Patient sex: F
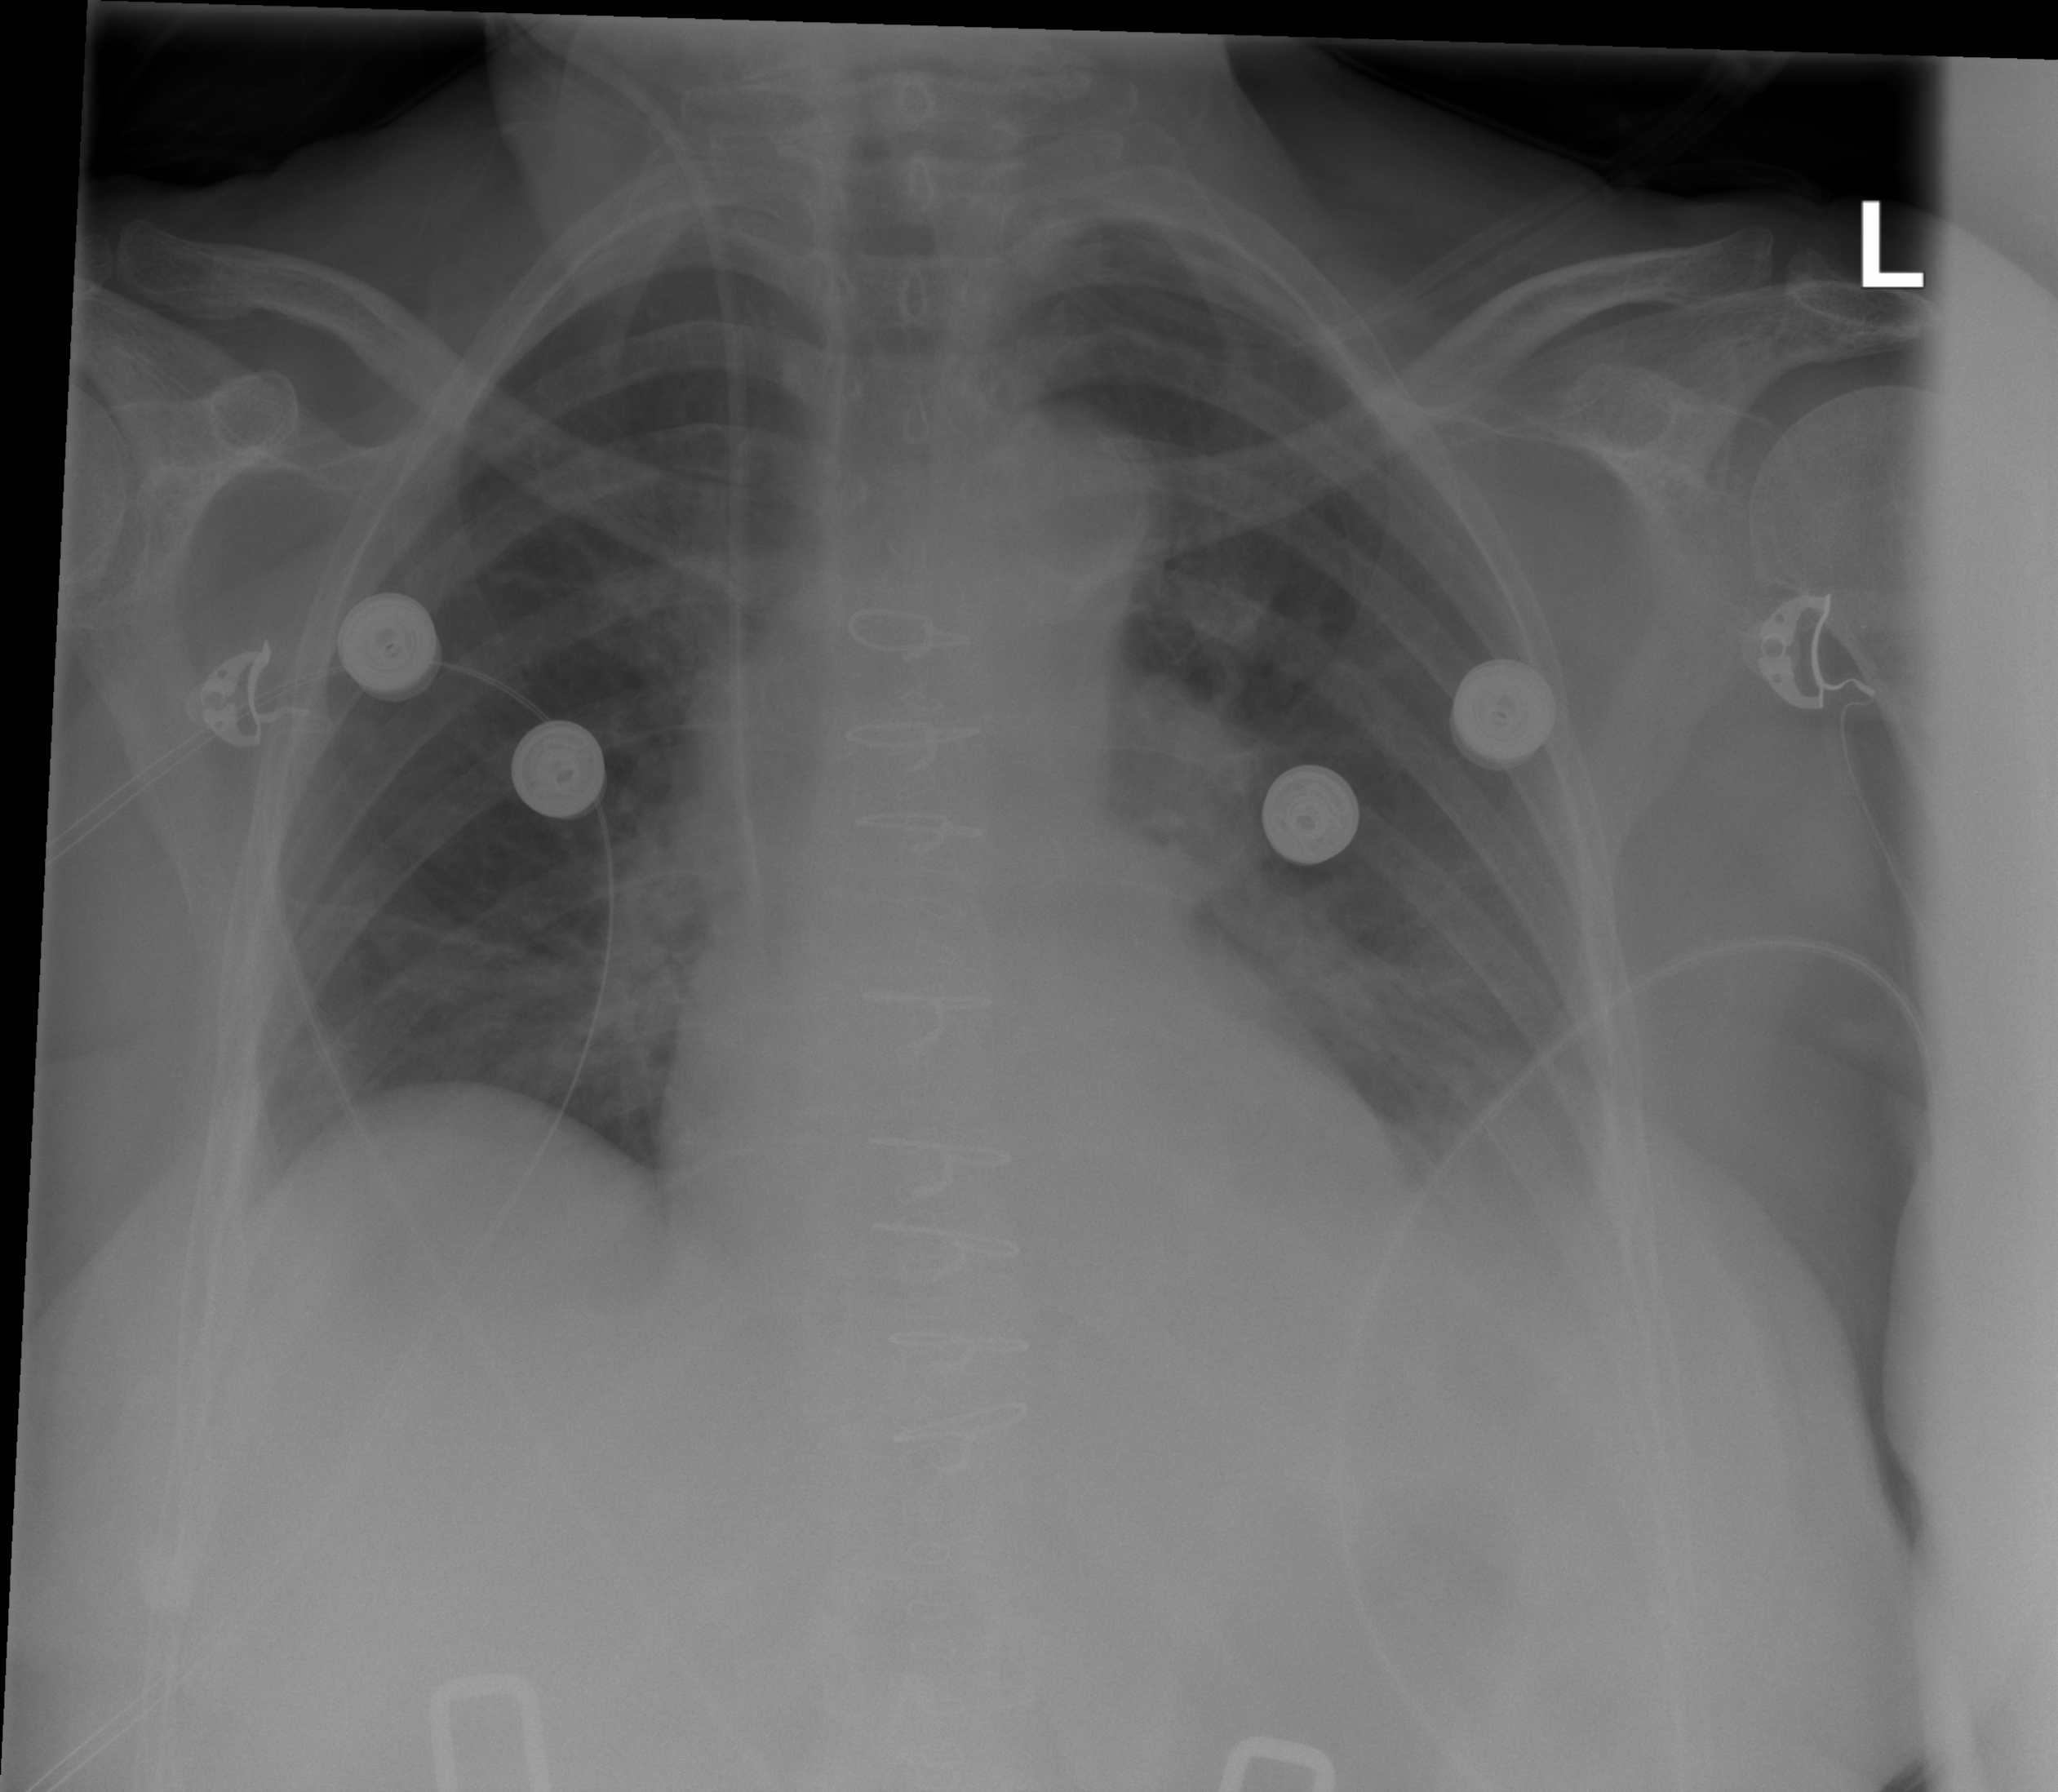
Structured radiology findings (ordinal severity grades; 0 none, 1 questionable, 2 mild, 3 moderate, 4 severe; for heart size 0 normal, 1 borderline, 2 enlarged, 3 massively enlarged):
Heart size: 0
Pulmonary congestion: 0
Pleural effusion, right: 0
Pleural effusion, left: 2
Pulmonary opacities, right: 0
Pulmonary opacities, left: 0
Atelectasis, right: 0
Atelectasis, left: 2